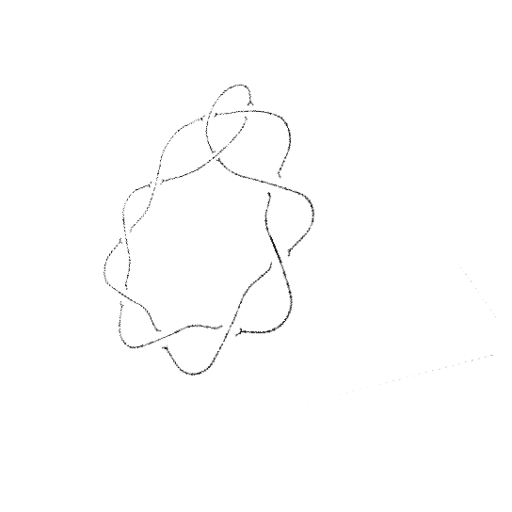
Crossing number: 10